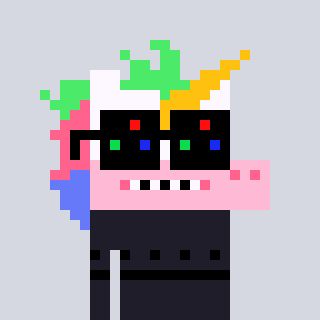
a pixel art character with square black sunglasses, a unicorn-shaped head and a grayscale-colored body on a cool background